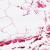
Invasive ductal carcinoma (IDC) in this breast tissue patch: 0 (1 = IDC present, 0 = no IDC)